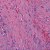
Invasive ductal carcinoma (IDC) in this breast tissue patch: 1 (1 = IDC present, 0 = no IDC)